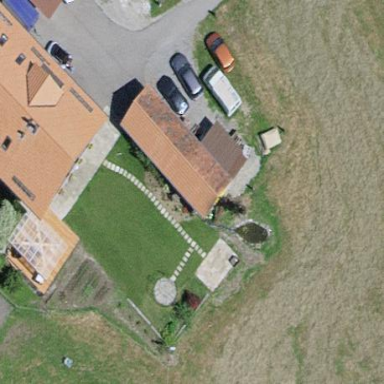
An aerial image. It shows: Shed.